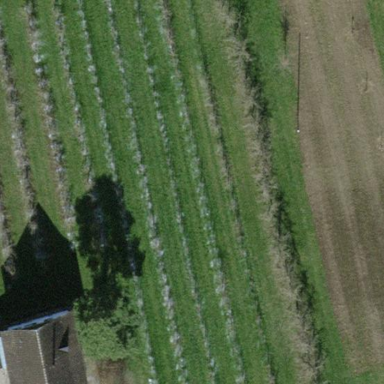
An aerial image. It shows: Orchard.